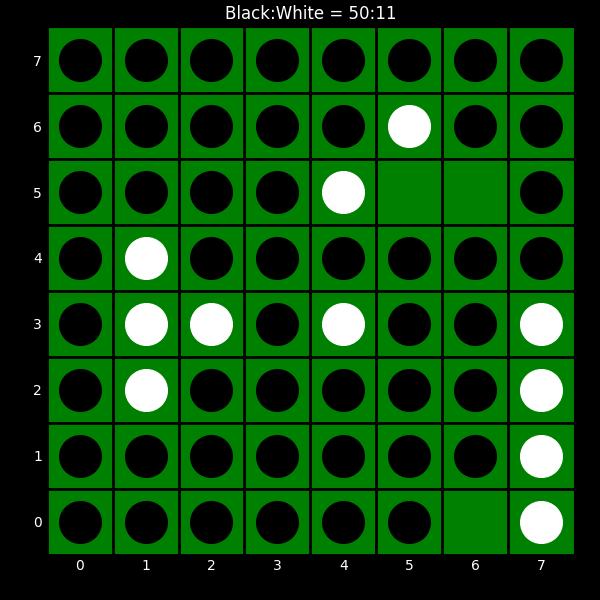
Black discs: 50
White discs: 11